Aerial crown-view tile of a tropical tree (Barro Colorado Island, Panama), acquired 20250124:
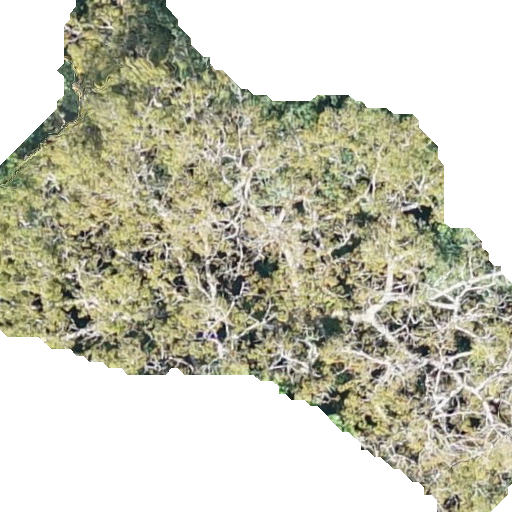
Species: Handroanthus guayacan
GBIF accepted scientific name: Handroanthus guayacan
Crown area: 263.16 m²